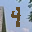
Label: 4